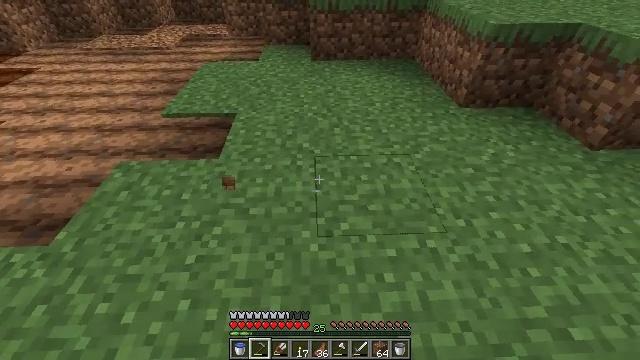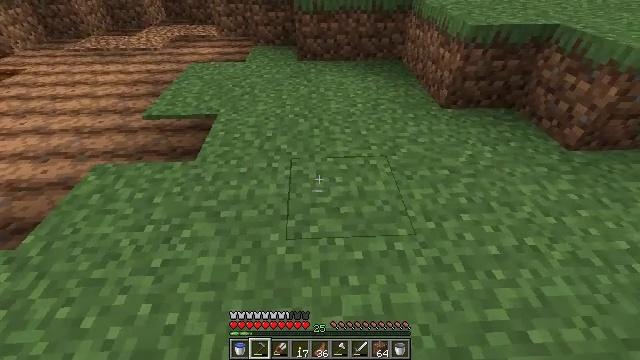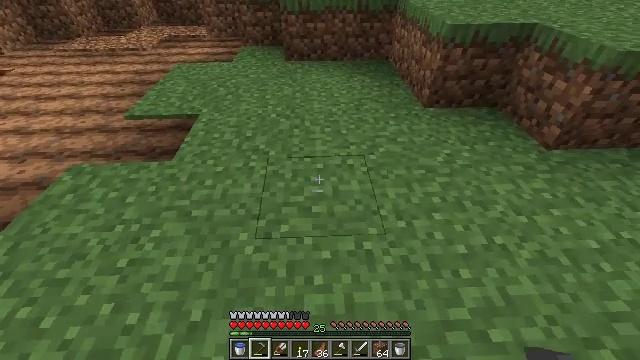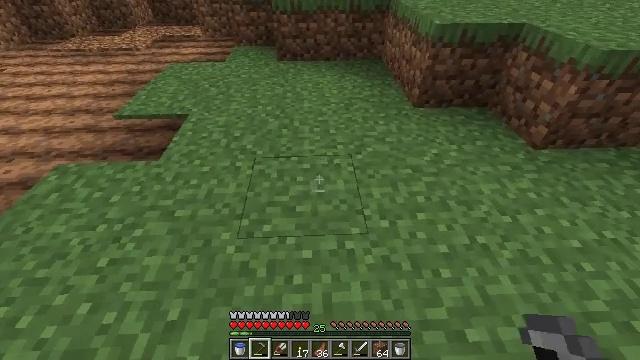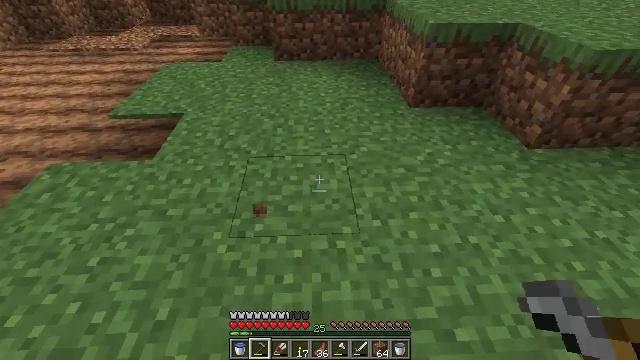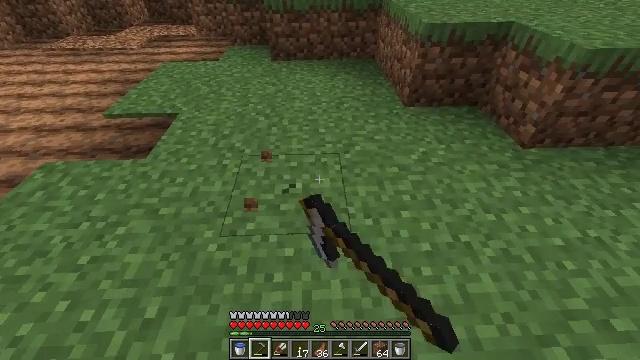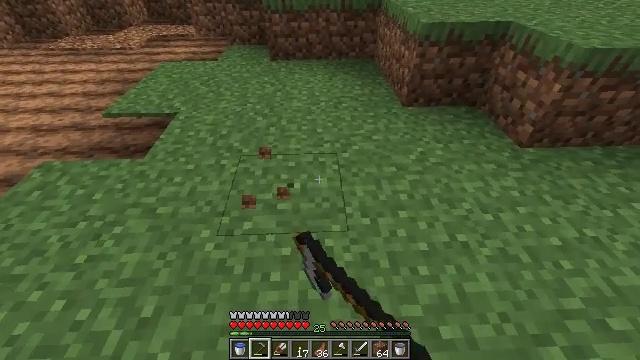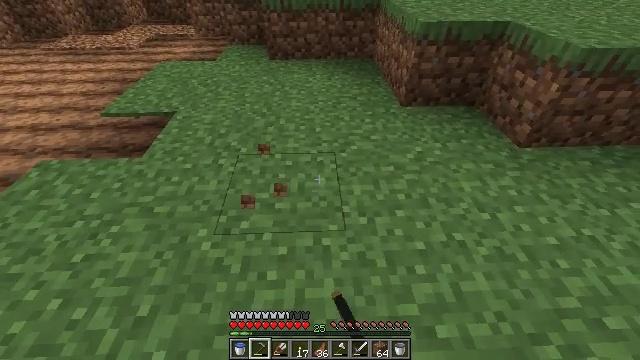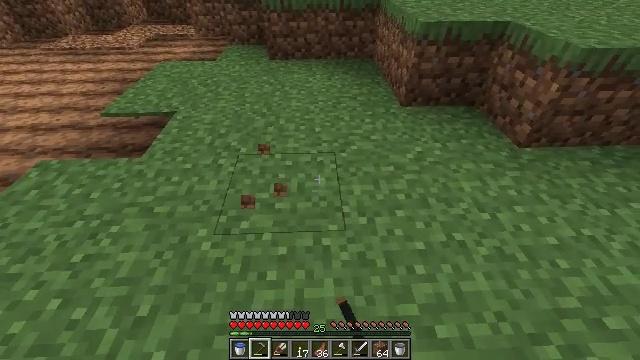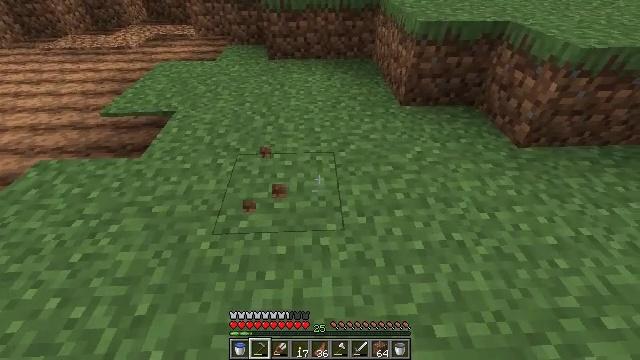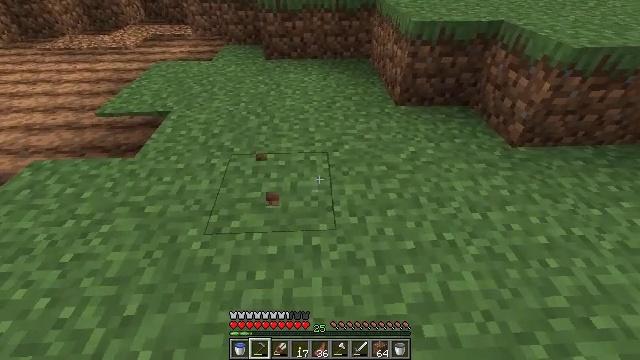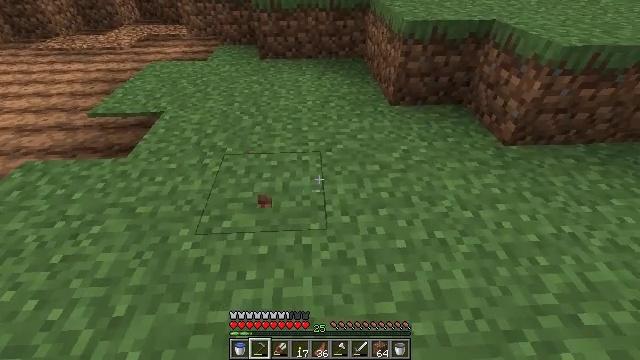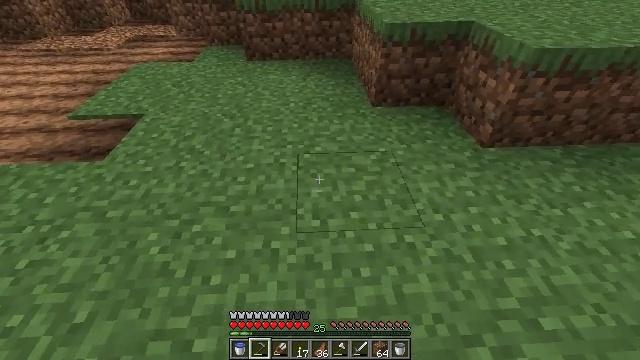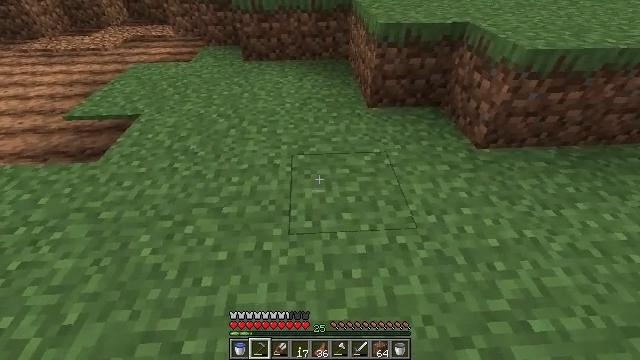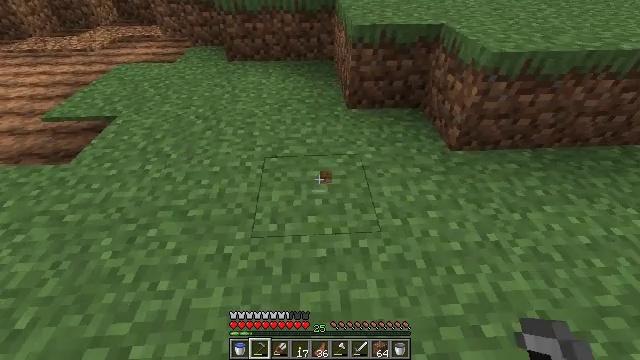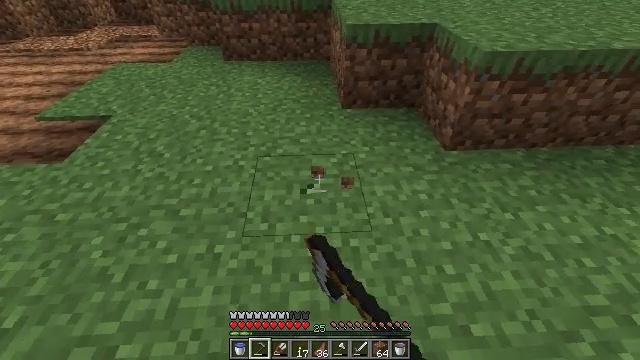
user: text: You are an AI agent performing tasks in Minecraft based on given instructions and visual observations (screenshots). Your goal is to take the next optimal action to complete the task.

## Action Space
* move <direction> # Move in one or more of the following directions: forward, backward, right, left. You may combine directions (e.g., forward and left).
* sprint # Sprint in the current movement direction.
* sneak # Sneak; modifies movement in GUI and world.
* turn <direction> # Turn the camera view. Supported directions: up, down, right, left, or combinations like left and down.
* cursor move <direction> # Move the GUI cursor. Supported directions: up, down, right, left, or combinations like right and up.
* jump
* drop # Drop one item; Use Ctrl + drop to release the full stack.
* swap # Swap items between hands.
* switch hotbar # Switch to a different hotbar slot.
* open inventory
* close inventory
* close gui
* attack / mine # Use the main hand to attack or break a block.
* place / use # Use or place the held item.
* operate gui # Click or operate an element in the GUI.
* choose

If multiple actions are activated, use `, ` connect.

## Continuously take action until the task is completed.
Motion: motion action
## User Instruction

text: Break the dirt block.
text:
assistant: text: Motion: move right
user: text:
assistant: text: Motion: move right
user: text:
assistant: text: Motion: no_op
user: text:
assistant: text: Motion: attack / mine
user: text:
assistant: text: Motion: attack / mine
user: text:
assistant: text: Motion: attack / mine
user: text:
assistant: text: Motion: no_op
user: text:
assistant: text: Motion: no_op
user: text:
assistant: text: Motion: no_op
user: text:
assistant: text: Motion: move right
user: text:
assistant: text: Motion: move right
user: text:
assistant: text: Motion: move right
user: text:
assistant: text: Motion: move right
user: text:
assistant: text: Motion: attack / mine
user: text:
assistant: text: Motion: attack / mine
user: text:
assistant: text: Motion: attack / mine
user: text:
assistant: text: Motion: attack / mine
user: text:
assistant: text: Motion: turn left and up
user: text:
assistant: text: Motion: turn left and up
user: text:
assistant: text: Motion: move forward, turn left and up
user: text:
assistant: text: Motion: move forward, turn left and up
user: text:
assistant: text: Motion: move forward
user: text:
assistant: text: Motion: move forward, turn right and up
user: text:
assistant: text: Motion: move forward, turn right and up
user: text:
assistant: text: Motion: move forward, turn right and up
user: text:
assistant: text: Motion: move forward
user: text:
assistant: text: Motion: move forward
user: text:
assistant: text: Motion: move forward
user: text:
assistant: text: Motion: move forward, turn right
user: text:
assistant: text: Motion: move forward, turn right and down